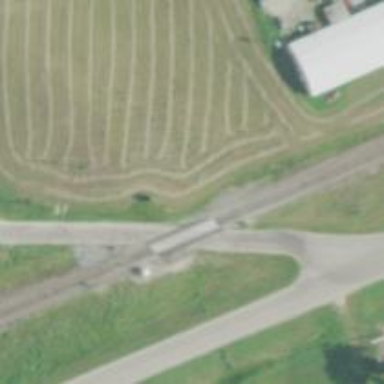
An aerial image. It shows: Level crossing along the railway.